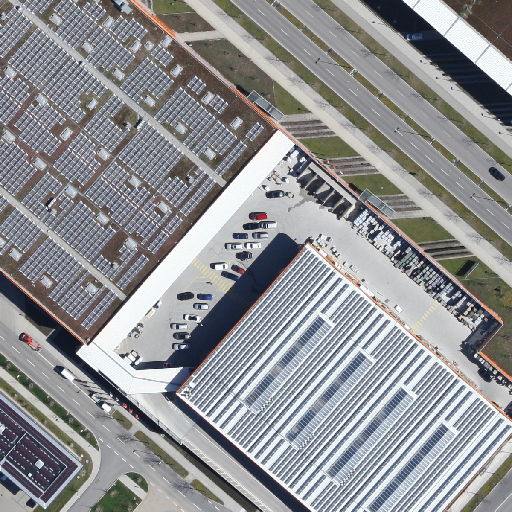
Referring expression: trailer in the parking area